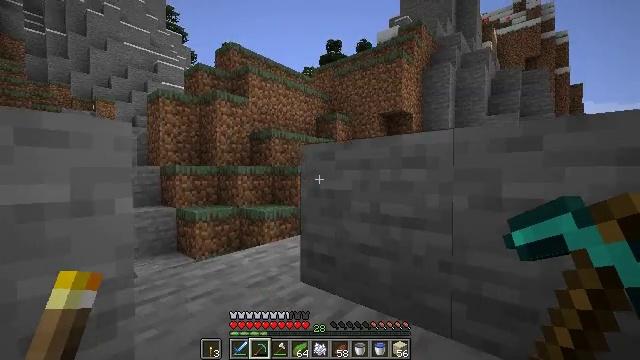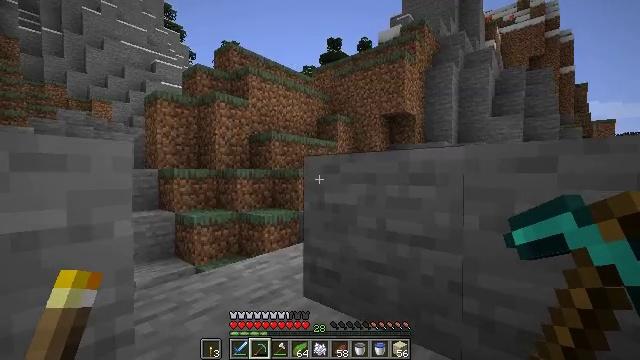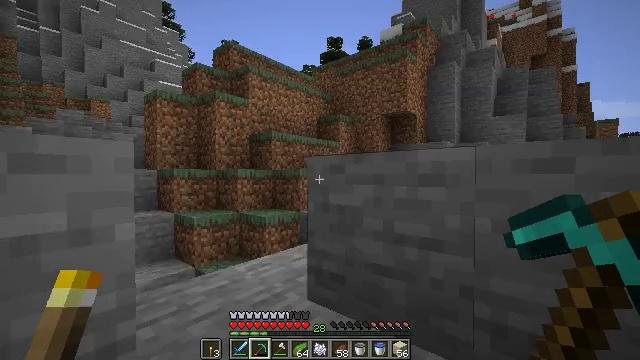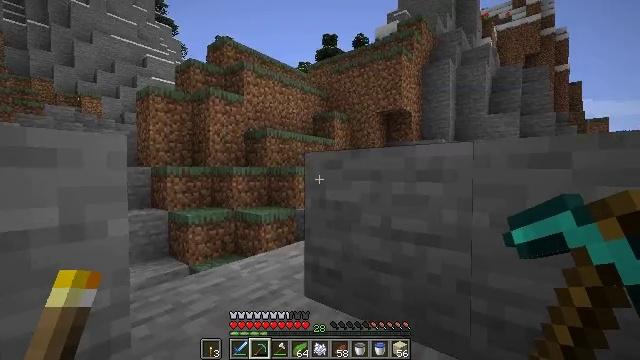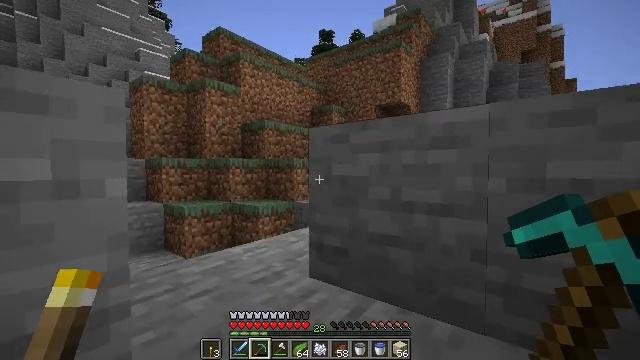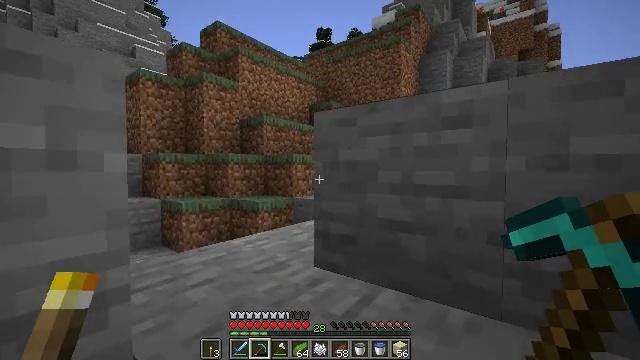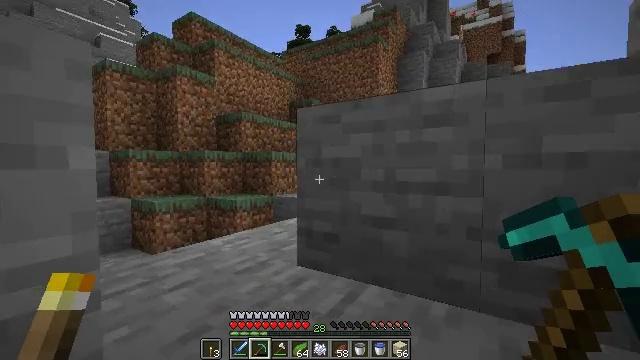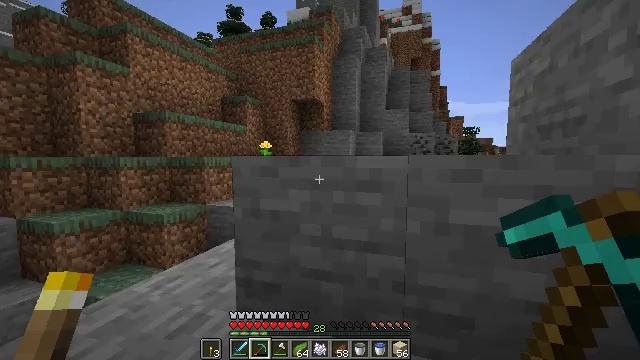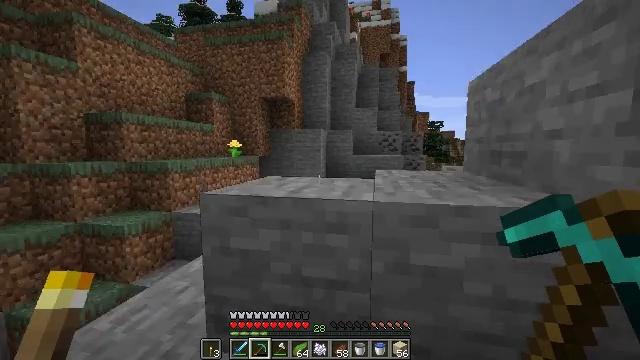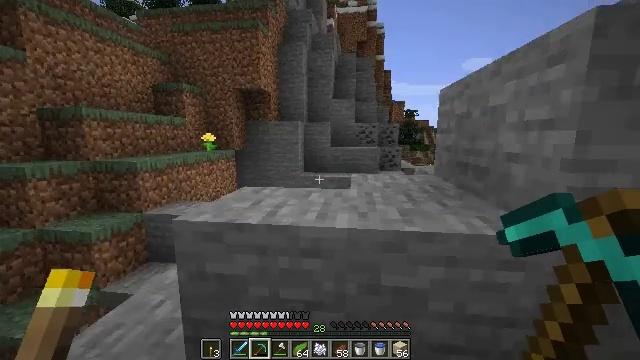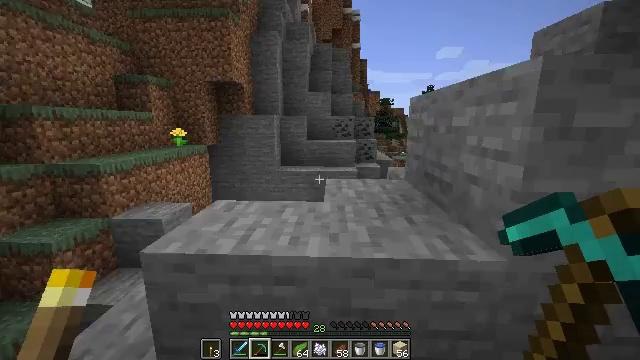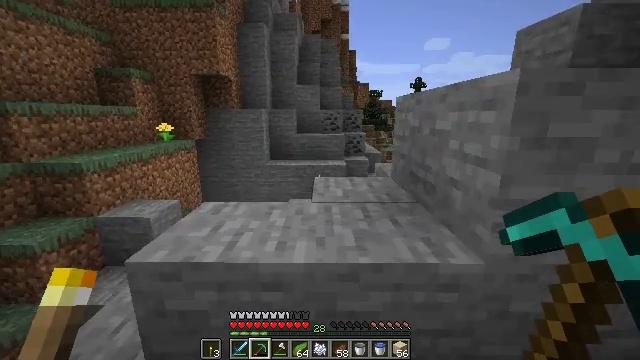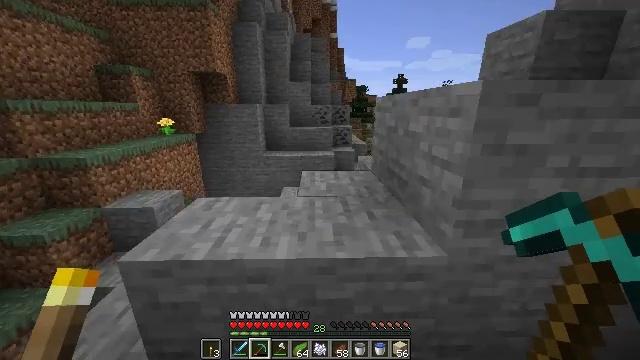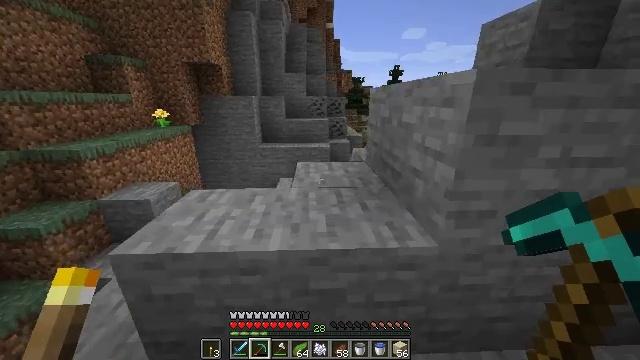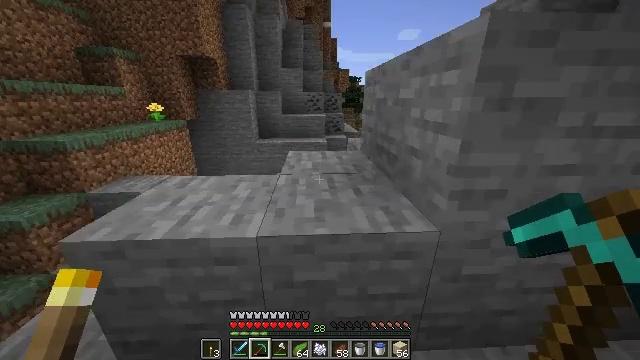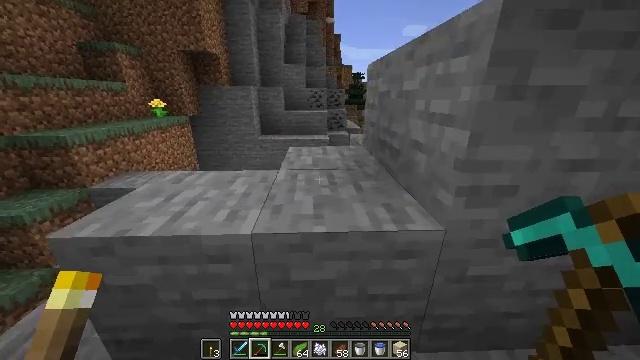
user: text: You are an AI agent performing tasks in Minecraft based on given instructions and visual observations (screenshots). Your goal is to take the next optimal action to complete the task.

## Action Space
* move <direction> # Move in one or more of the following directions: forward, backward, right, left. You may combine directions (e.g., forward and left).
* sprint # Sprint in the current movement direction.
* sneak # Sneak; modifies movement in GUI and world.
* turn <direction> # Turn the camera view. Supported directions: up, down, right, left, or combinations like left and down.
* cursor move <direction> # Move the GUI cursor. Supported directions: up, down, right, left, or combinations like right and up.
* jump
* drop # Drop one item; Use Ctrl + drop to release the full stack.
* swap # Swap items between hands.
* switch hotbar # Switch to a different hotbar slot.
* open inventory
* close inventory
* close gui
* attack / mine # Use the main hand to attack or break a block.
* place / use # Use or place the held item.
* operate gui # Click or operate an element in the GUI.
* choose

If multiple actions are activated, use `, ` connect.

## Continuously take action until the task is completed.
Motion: motion action
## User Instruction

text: Remove a diamond pickaxe from the inventory.
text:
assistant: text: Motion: move forward, sprint, jump
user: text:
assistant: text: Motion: move forward, sprint, jump
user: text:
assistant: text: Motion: move forward, sprint, turn right, jump
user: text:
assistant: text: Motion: move forward, sprint, jump
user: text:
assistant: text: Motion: move forward, sprint, jump
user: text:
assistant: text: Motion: move forward and move right, sprint, turn right, jump
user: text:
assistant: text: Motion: move forward and move right, sprint, turn right and down, jump
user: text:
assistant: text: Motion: move forward and move right, sprint, turn right and down, jump
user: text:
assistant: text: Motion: move forward and move right, sprint, turn right and down, jump
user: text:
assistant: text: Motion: move forward and move right, sprint, turn right and down, jump
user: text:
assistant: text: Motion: move forward and move right, sprint, turn right and down, jump
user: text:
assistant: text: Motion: move forward, sprint, turn right and down, jump
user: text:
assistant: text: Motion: move forward, sprint, turn down, jump
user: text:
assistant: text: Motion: move forward, sprint, jump
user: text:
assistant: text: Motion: move forward, sprint, jump
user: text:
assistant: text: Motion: move forward, sprint, jump
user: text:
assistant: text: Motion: move forward, sprint, turn left and down, jump
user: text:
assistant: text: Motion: move forward, sprint, turn left and down, jump
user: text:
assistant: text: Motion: move forward, sprint, turn left and down, jump
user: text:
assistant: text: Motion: move forward, sprint, turn left and down
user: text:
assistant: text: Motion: move forward, sprint
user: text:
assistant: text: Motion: move forward, sprint, turn down
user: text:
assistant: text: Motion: move forward, sprint, turn right and down
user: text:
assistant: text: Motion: move forward, sprint, turn right and down
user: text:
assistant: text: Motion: move forward, sprint
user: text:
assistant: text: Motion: move forward and move right, sprint, turn left
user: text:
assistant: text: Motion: move forward and move right, sprint, turn left and up
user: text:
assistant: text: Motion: move forward and move right, sprint, turn left and up
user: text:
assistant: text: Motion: move right, sprint, turn left and up
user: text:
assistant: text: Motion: move right, turn left and up